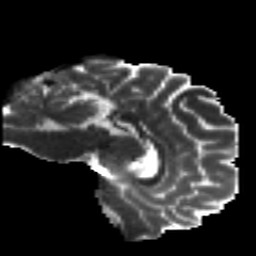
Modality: T2w
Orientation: sagittal
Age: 27
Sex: male
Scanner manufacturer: siemens
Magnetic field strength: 3 T
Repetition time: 8.8 s
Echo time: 0.085 s